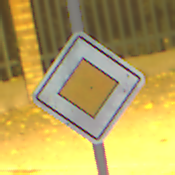
Verkehrszeichen: Vorfahrtsstrasse
Umgebung: Outdoor, Urban
Tageszeit: Night
Wetter: Clear
Licht: Artificial
Jahreszeit: NotSpecified
Kontrast: HighContrast